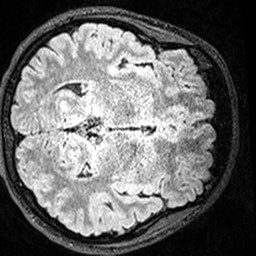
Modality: FLAIR
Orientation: axial
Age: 21
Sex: female
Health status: healthy
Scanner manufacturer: siemens
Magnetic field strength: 3 T
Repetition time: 5 s
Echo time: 0.388 s